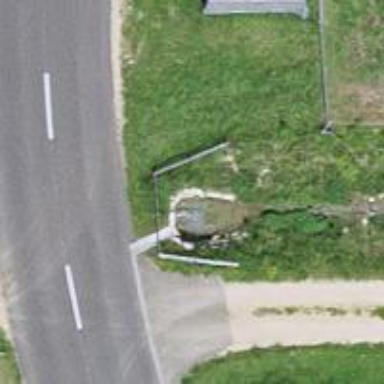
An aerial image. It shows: Culvert tunnel.